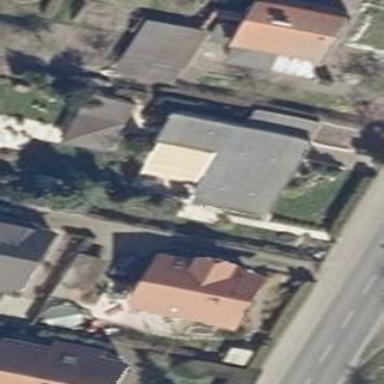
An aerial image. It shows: Detached building.